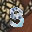
Label: 3